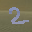
Label: 2